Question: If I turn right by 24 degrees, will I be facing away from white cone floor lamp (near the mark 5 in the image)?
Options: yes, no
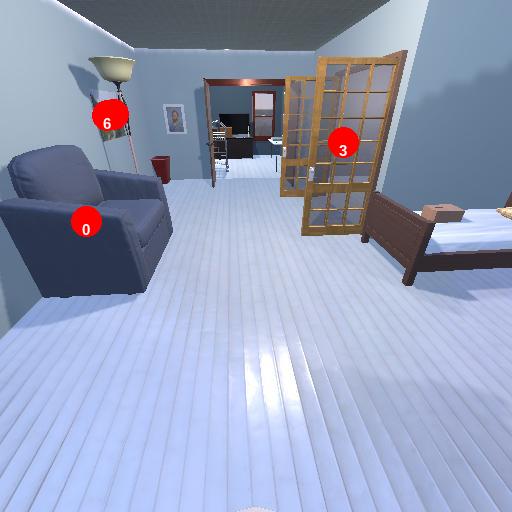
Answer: yes